Question: I've customized my navigationBar UIBarButtons using appearance in ios 5. However it is also editing the appearance of the DONE bar button on top of my keyboard (look at the image below to understand the button I'm talking about). How can I access that button's class, so I can customize that button separately?

Thank you!!!
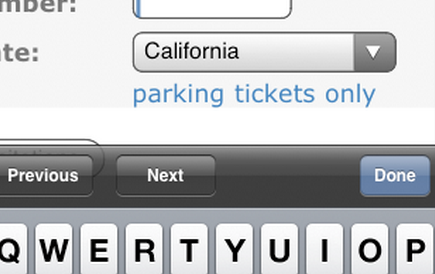
Answer: <URL> could be proper answer for your question.